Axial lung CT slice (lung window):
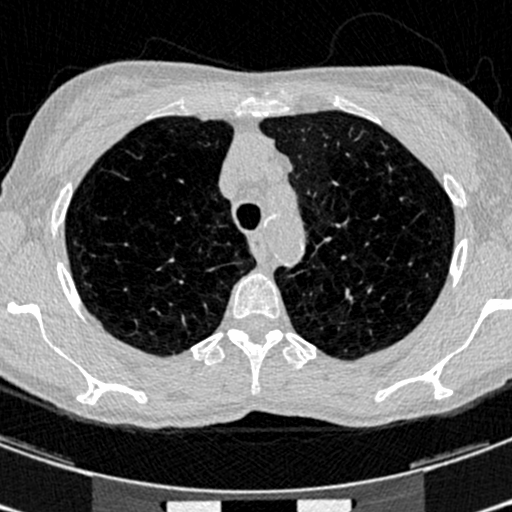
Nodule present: no